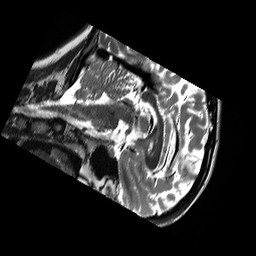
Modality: T2w
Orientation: sagittal
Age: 18
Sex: female